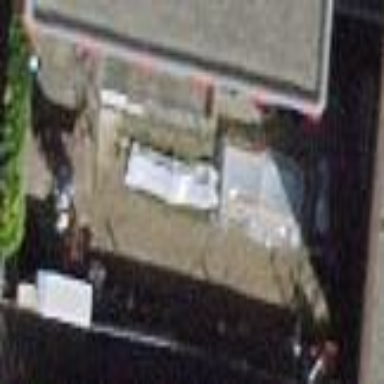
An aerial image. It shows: Garden enclosed by fence.